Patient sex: F
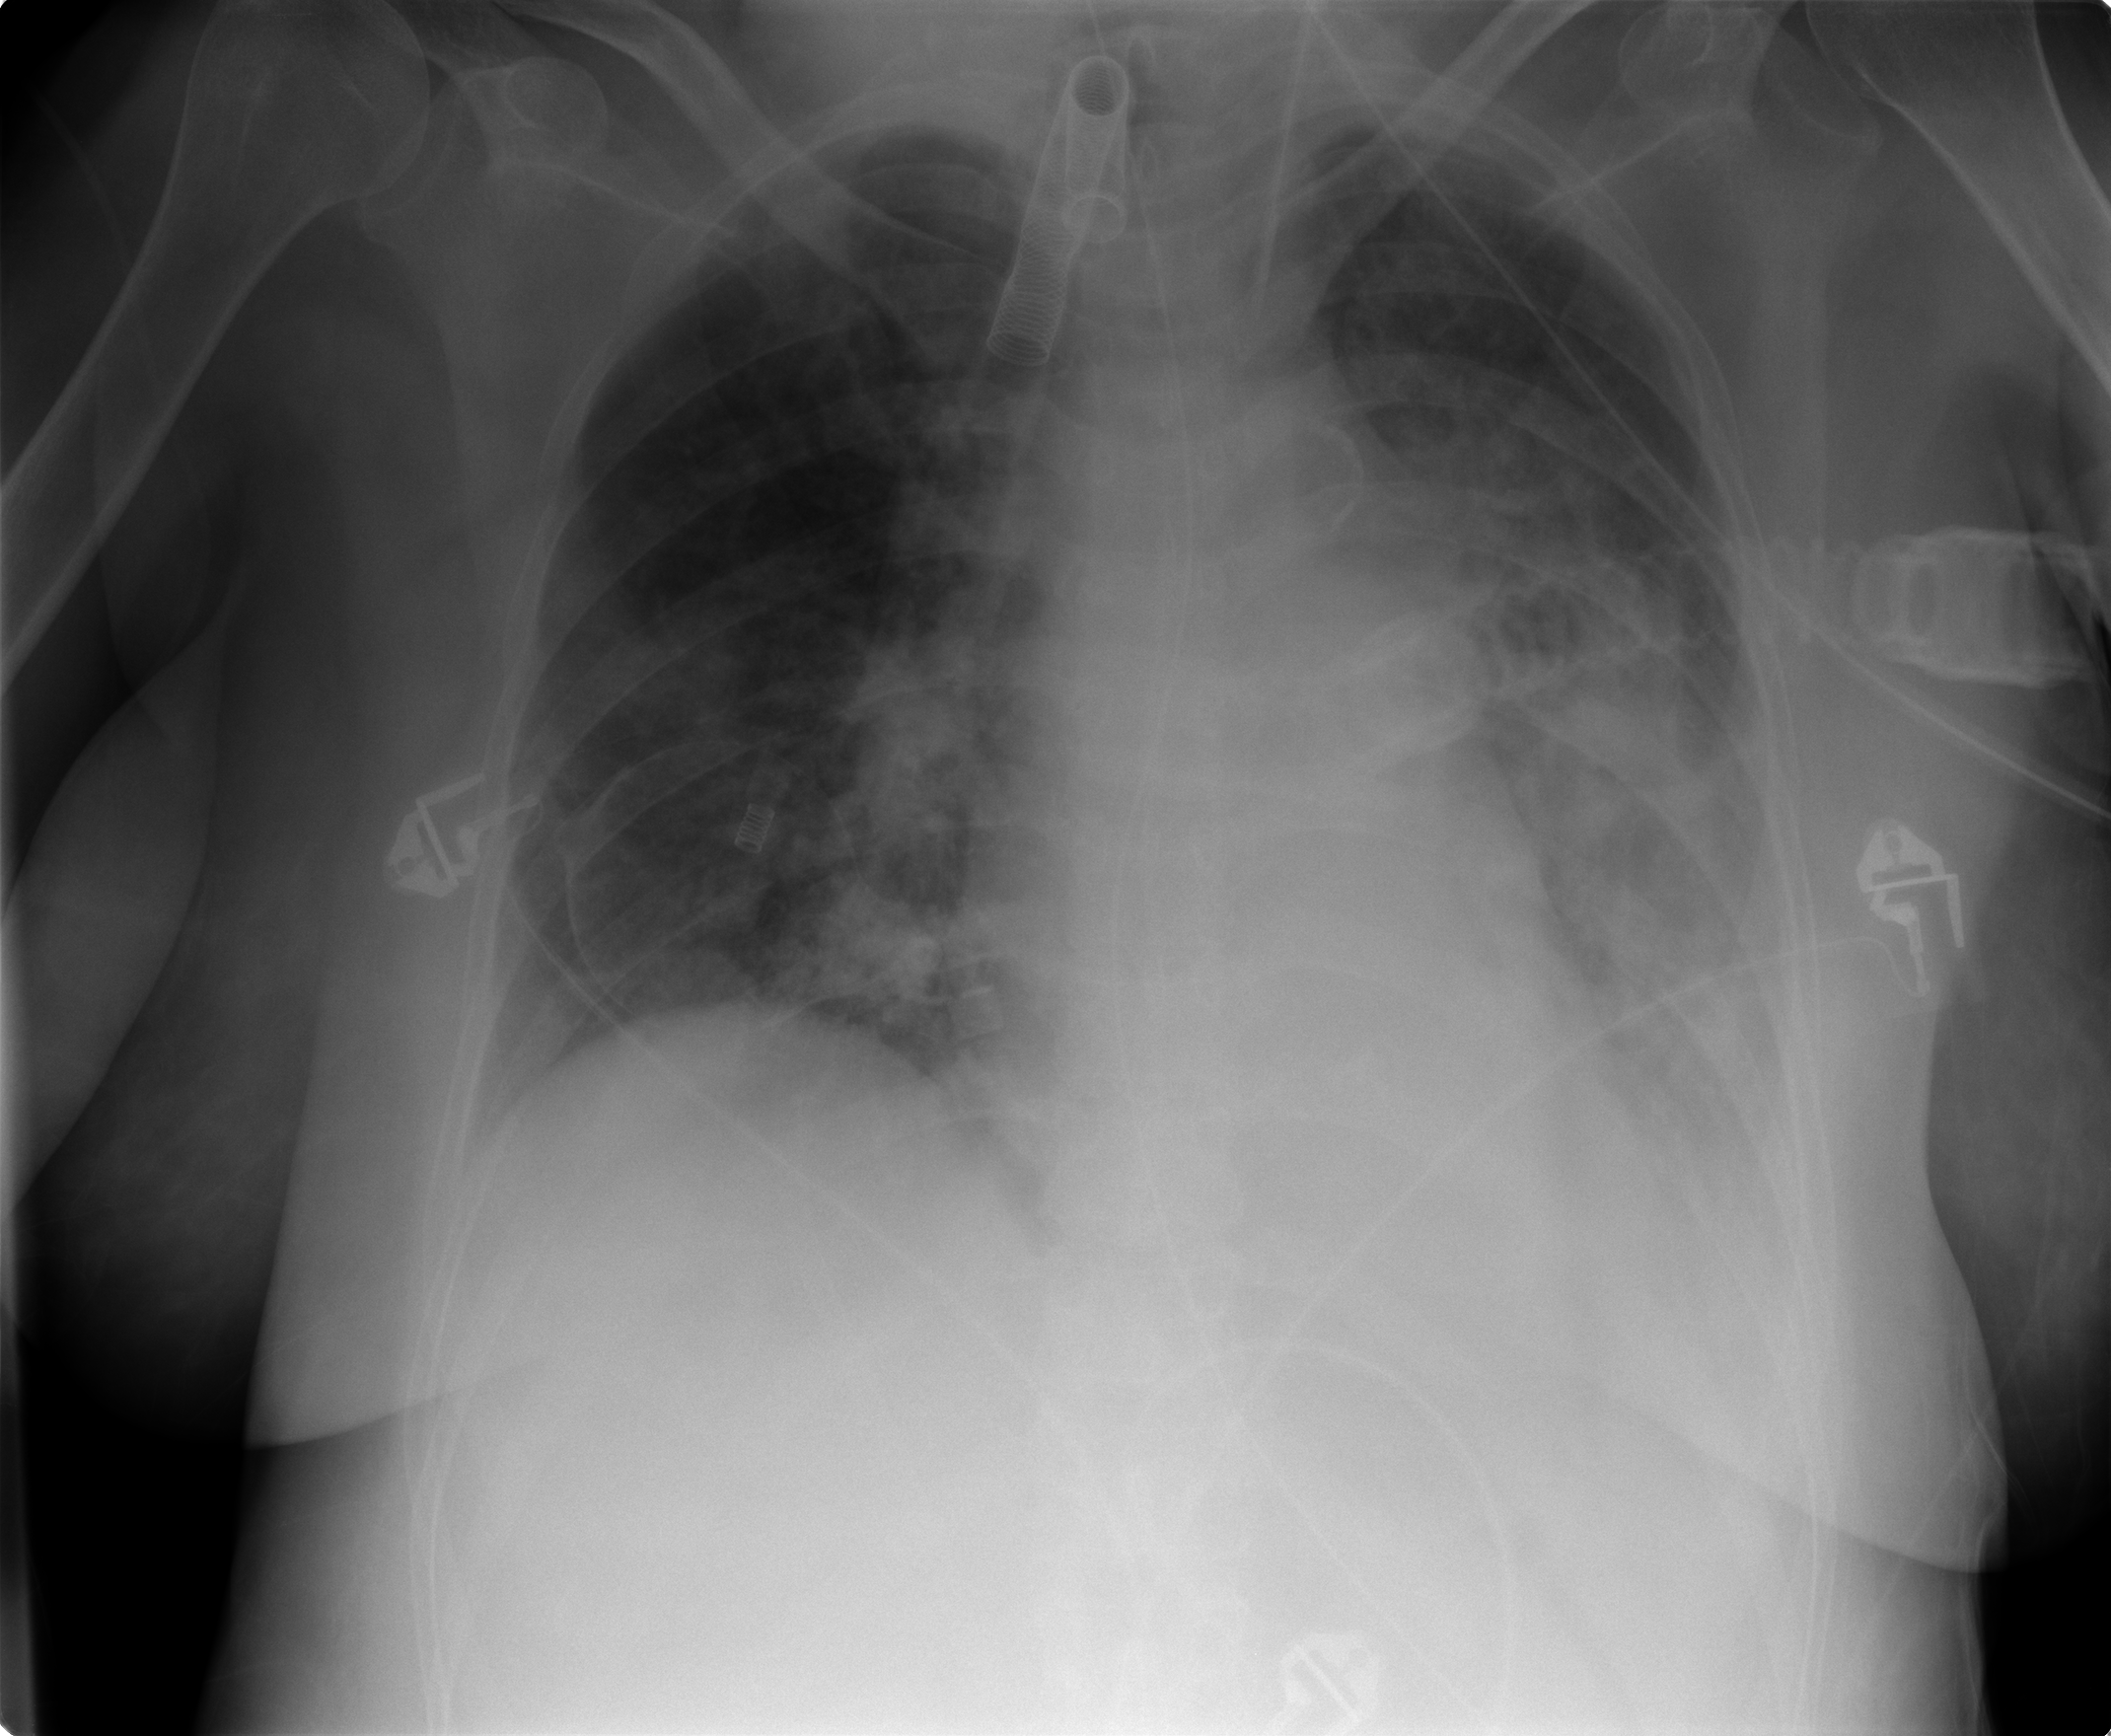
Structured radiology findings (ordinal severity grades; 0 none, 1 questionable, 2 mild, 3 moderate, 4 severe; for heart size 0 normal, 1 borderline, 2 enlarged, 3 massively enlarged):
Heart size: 0
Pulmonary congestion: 2
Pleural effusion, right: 0
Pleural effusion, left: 2
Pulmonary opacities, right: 2
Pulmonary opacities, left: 2
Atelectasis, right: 2
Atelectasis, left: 3